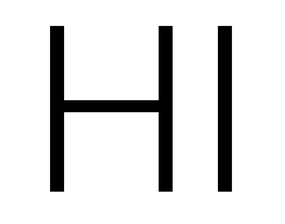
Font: Roboto_Light